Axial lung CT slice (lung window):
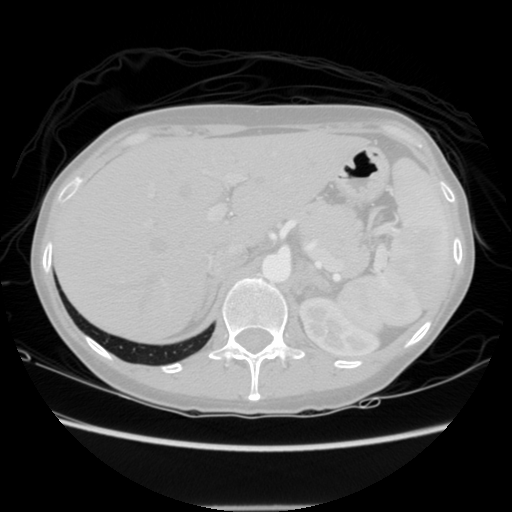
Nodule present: no